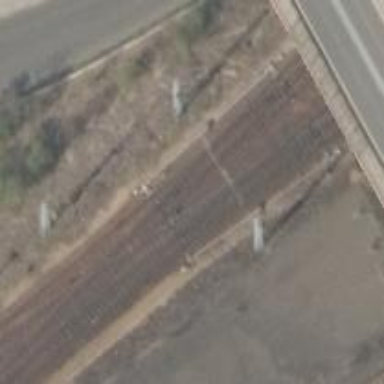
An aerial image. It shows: Railway switch.